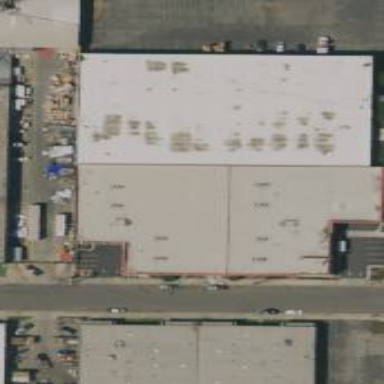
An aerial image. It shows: Warehouse building used for warehousing.